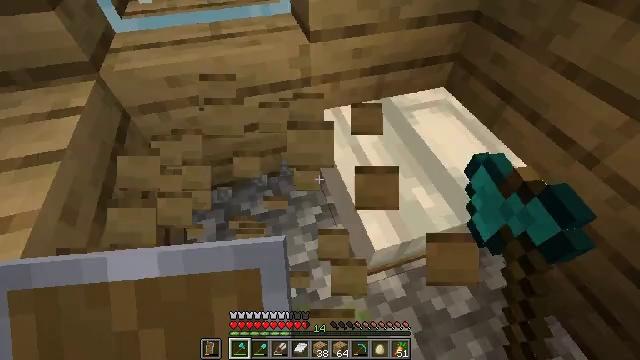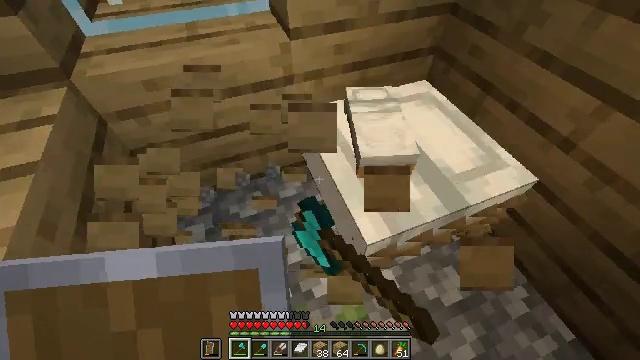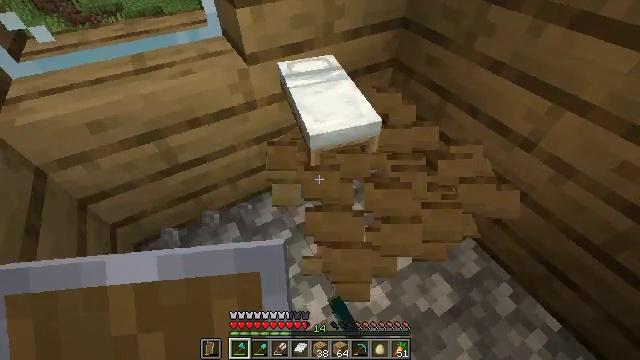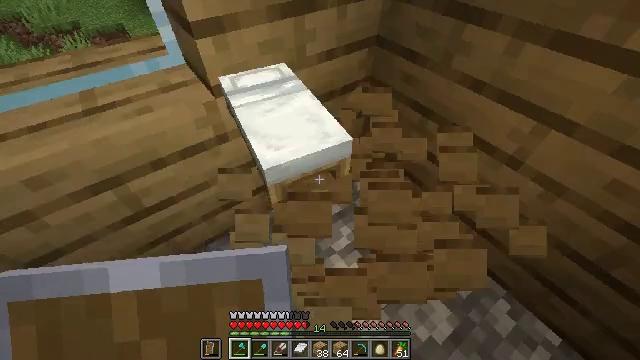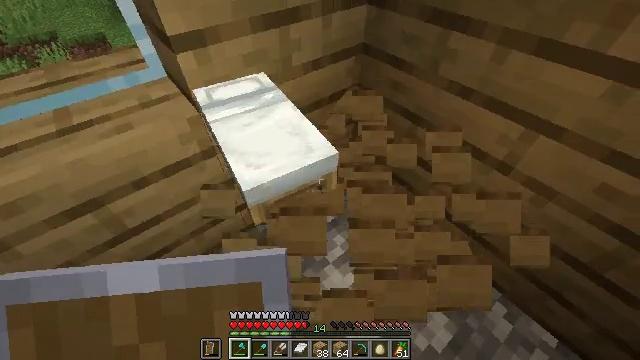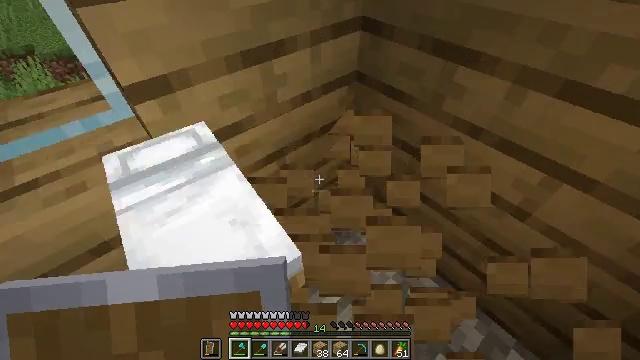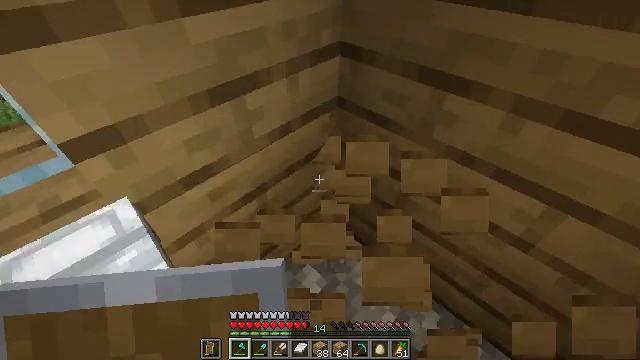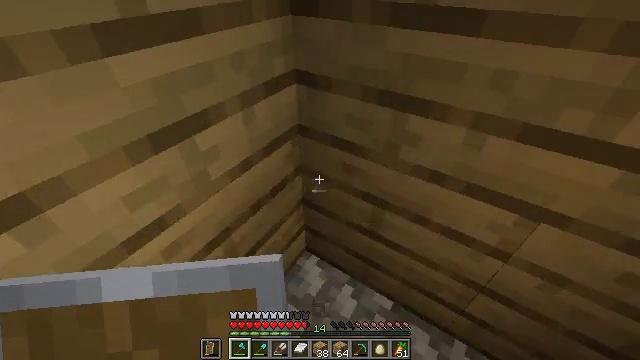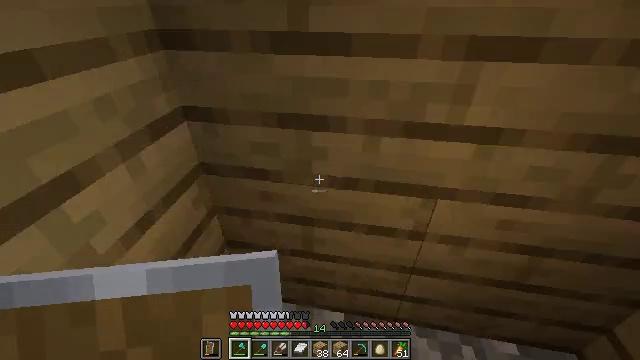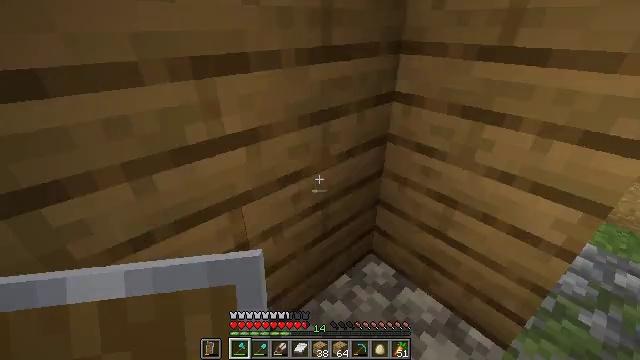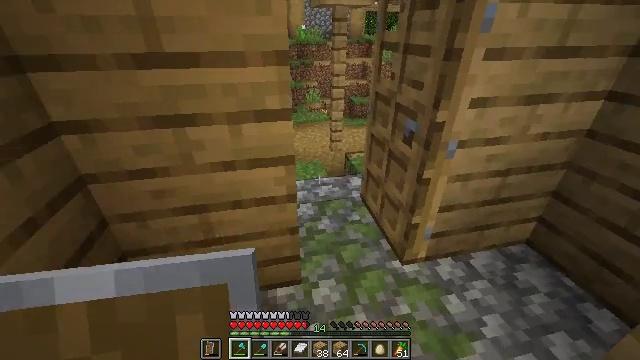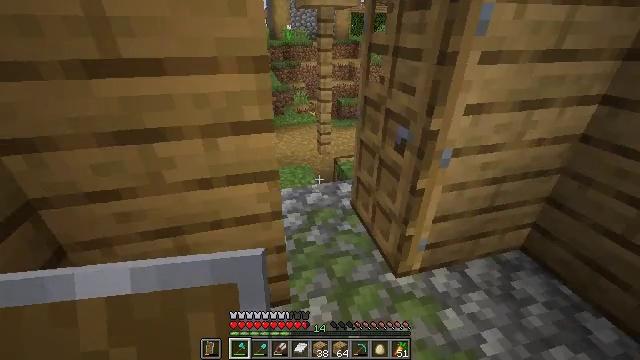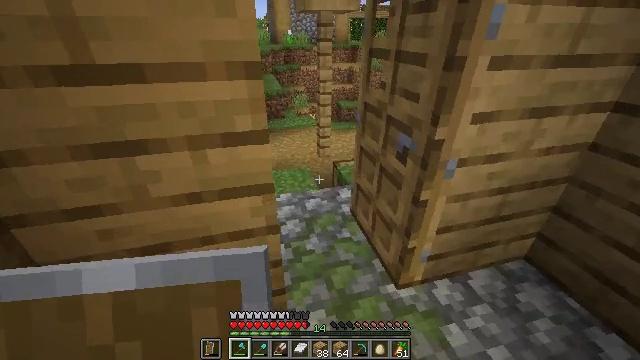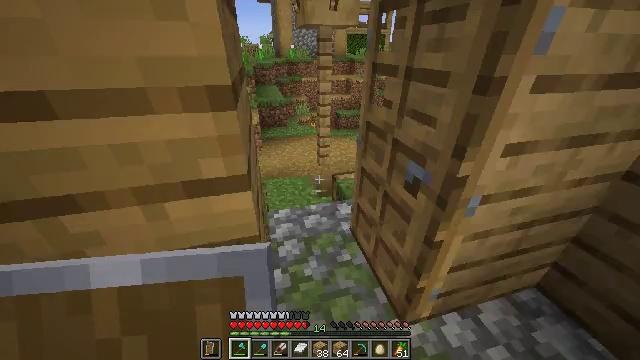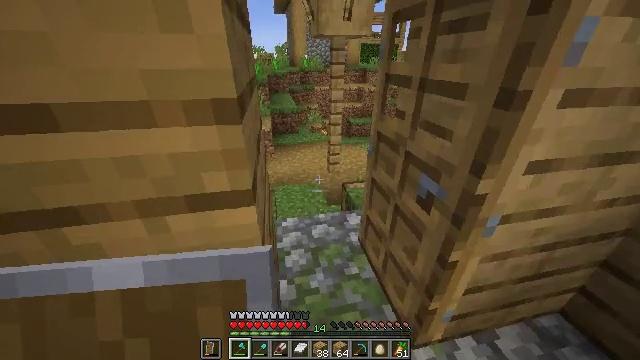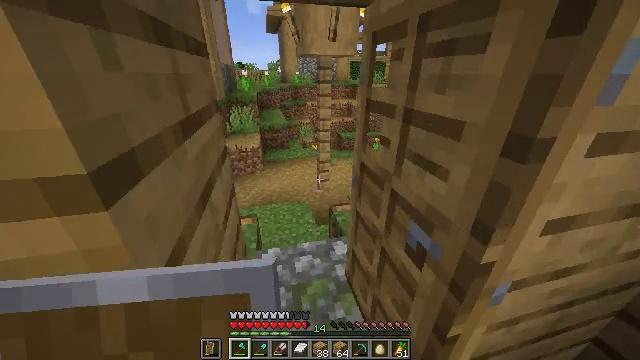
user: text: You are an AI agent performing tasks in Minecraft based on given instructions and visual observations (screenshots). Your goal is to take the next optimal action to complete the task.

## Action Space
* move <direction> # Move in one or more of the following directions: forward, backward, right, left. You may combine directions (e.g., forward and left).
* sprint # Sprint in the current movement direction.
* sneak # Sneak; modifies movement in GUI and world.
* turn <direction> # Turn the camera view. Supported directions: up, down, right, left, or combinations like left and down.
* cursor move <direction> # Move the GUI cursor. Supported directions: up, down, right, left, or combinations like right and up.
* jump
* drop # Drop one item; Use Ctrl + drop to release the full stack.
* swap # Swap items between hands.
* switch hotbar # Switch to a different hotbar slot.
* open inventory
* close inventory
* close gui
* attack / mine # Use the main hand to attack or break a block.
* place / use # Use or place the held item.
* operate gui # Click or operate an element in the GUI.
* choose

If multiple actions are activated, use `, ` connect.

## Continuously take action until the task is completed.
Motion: motion action
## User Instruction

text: Gather the yellow bed by attacking it.
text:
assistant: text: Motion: turn right, attack / mine
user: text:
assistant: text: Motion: move forward, turn right and up, attack / mine
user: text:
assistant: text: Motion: move forward, turn right and up
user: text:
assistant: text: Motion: move forward, turn right
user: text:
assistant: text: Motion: move forward, turn right and up
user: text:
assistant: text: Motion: turn right and up
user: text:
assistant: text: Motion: turn right and up
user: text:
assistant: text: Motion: turn right and up
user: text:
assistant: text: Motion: turn right and up
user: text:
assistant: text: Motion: move forward, turn right and up
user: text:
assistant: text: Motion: move forward, sprint, turn right
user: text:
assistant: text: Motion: move forward, sprint
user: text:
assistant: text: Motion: move forward, sprint
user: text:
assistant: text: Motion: move forward and move right, sprint, turn left and up
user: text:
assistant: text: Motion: move forward and move right, sprint, turn right and up
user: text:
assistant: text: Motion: move forward and move right, sprint
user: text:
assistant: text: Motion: move forward and move right, sprint, turn left and up
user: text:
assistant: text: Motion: move forward, sprint, turn left and up
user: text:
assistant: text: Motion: move forward, sprint, turn left and up
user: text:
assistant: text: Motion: move forward, sprint, turn left
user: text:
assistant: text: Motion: move forward, sprint
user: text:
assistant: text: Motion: move forward, sprint
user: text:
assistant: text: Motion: move forward, sprint
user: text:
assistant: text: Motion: move forward, sprint
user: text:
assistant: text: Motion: move forward, sprint
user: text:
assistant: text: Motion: move forward, sprint
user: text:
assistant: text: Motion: move forward, sprint
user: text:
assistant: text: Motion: move forward, sprint, turn left and up
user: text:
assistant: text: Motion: move forward, sprint, turn left and up
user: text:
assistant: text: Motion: move forward, sprint, turn left and up